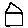
Label: house